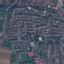
Land use / land cover: Residential